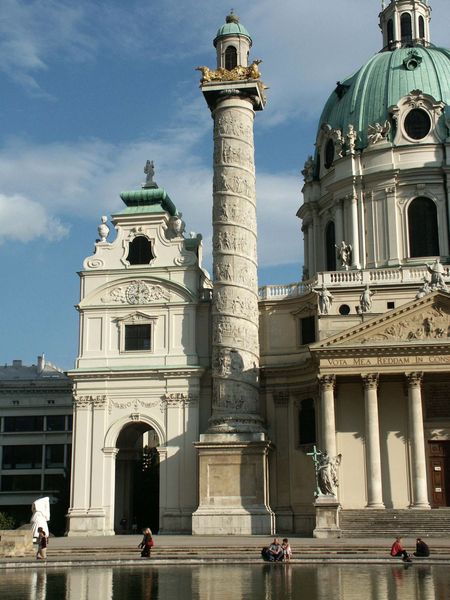
Titel: Karlskirche in Wien
Künstler: Johann Bernhard Fischer von Erlach
Standort: Wien, Karlskirche (EU - AUT)
Schlagwörter: blau, himmel, schatten, wasser, weiß, wolken, grün, menschen, see, teich, fenster, hell, licht, marmor, säule, säulen, tür, dach, gebäude, haus, ornament, architektur, barock, sockel, stein, bild, spiegelung, kirche, sonne, figur, gold, personen, brunnen, oval, turm, bassin, engel, skulptur, springbrunnen, statue, balkon, relief, schrift, bogen, venedig, spiegelbild, dächer, platz, besucher, figuren, rundbogen, kuppel, treppe, treppen, reflexe, ornamente, durchgang, geländer, stufe, stufen, podest, tor, foto, fotografie, eingang, kreuz, palast, dom, paul, becken, kupfer, münster, kapitelle, kathedrale, photo, fries, portal, tore, skulpturen, risalit, wien, fotographie, waser, lagune, klassizistisch, architraph, seiteneingang, gotteshaus, touristen, geböude, grüm, patina, karlskirche, fotogrsfie, kupferdach, roter pullover, teich+, personem, #wien, grüne kuppel, bandförmig